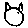
Label: cat